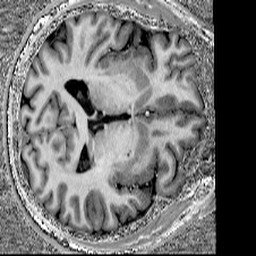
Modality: UNIT1
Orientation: axial
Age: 50
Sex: male
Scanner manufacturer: siemens
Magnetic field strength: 7 T
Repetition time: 4.3 s
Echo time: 0.00227 s